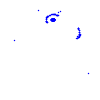
Particle: pion